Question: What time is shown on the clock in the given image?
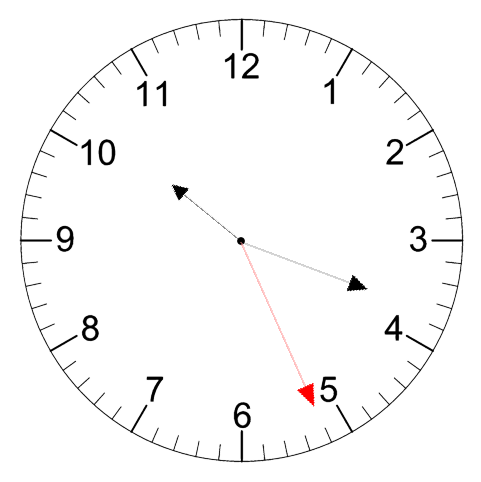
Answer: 10:18:26